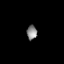
Tissue: prostate
Cell type: Fibroblasts
Senescence score: 0.711
Nuclear area (px): 144
Mean DAPI intensity: 134.674